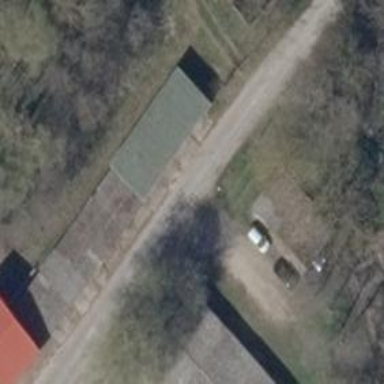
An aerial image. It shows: Group of garages.